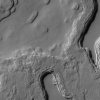
Atmospheric dust classification: not_dusty